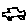
Label: car